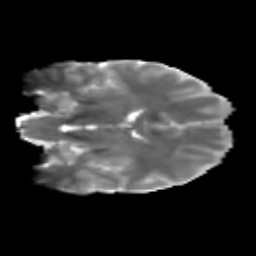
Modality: T2w
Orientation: coronal
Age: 25
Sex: female
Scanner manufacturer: siemens
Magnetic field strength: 3 T
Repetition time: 1.8 s
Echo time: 0.07 s